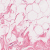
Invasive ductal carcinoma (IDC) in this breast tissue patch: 0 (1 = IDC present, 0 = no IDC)